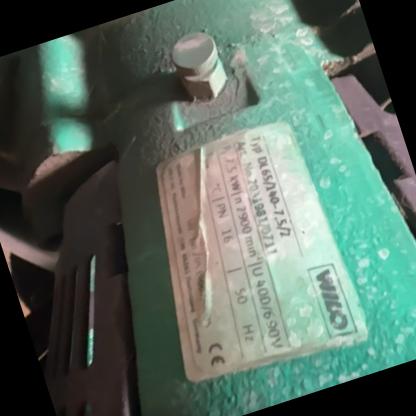
Klasa: tabliczka-znamionowa